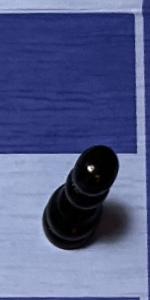
Label: Pawn_Black